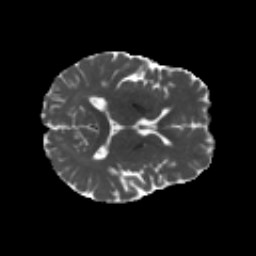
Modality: MD
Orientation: axial
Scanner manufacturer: siemens
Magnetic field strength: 3 T
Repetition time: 4.16 s
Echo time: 0.0806 s